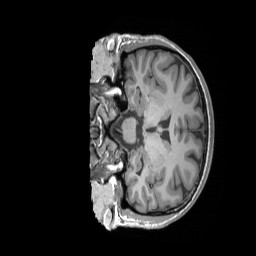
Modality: T1w
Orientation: coronal
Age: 25
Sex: female